Question: :

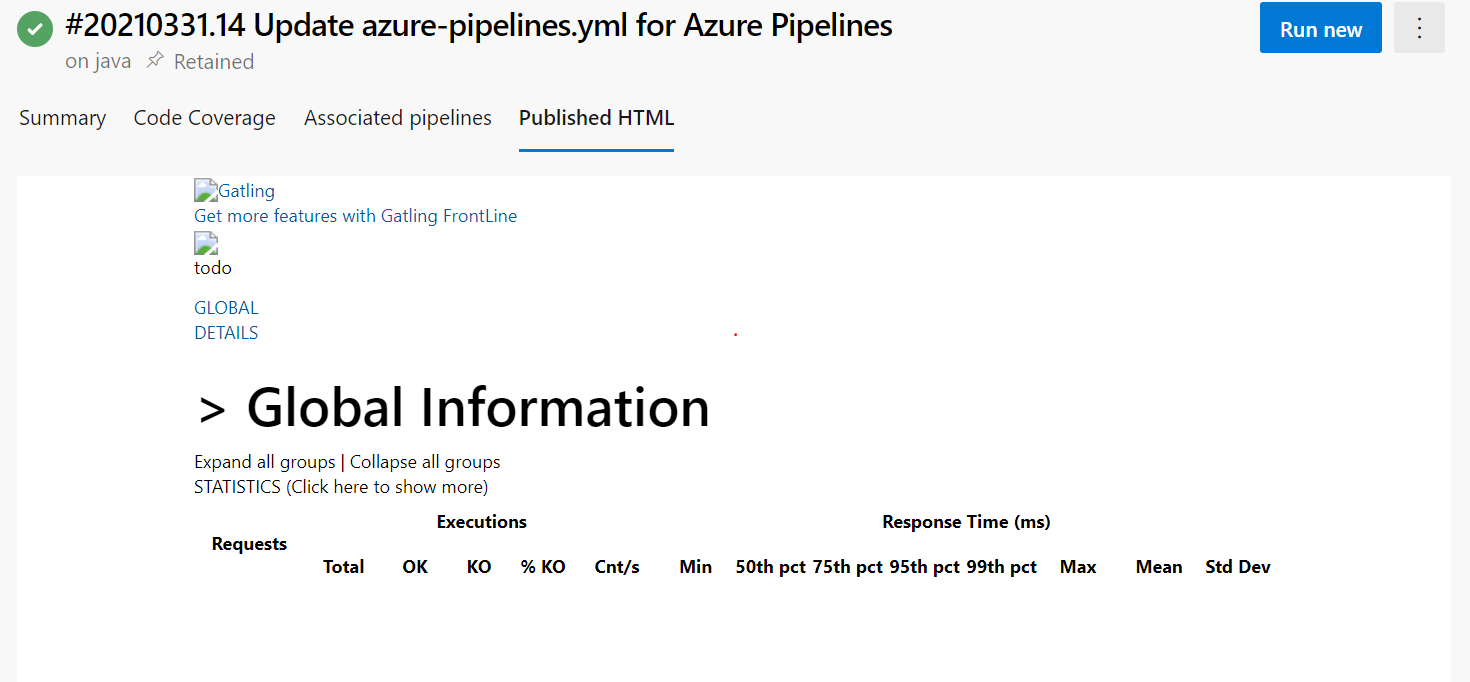
Answer: I could reproduce the same issue when I publish the Index.html file in azure devops.
<URL>
When I check the source code of the Index.html file, I notice that this file needs to call the style from the style and js folder.
'''
<!DOCTYPE html>
<html>
<head>
<meta charset="UTF-8">
<link rel="shortcut icon" type="image/x-icon" href="style/favicon.ico"/>
<link href="style/style.css" rel="stylesheet" type="text/css" />
<link href="style/bootstrap.min.css" rel="stylesheet" type="text/css" />
<script type="text/javascript" src="js/jquery-3.5.1.min.js"></script>
<script type="text/javascript" src="js/bootstrap.min.js"></script>
<script type="text/javascript" src="js/gatling.js"></script>
<script type="text/javascript" src="js/moment-2.24.0.min.js"></script>
<script type="text/javascript" src="js/menu.js"></script>
<script type="text/javascript" src="js/all_sessions.js"></script>
<script type="text/javascript" src="js/stats.js"></script>
<script type="text/javascript" src="js/highstock.js"></script>
<script type="text/javascript" src="js/highcharts-more.js"></script>
<script type="text/javascript" src="js/theme.js"></script>
<script type="text/javascript" src="js/unpack.js"></script>
<title>Gatling Stats - Global Information</title>
</head>
'''
When you only publish the index.html page , it cannot find the referenced style, so this problem occurs.
To view the correct content of the index.html, you need to publish the result as build artifacts in Azure Devops.
'''
steps:
- task: Maven@3
displayName: 'Maven pom.xml'
inputs:
goals: 'mvn gatling:test'
- powershell: 'mvn gatling:test'
workingDirectory: '$(build.sourcesdirectory)'
displayName: 'PowerShell Script'
- task: PublishBuildArtifacts@1
displayName: 'Publish Artifact: drop'
inputs:
PathtoPublish: '$(Build.sourcesdirectory)/filepath'
'''
<URL>
Then you could download the artifacts to your local machine.
<URL>
All in all, in azure devops, there is no method to load the referenced style in build tab(e.g. Published Html), so you can only download it locally for viewing.
<URL>